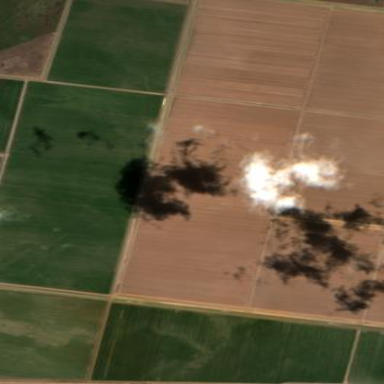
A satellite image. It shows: Farmland with cotton crop.